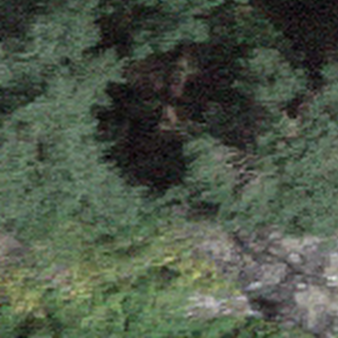
Label: other